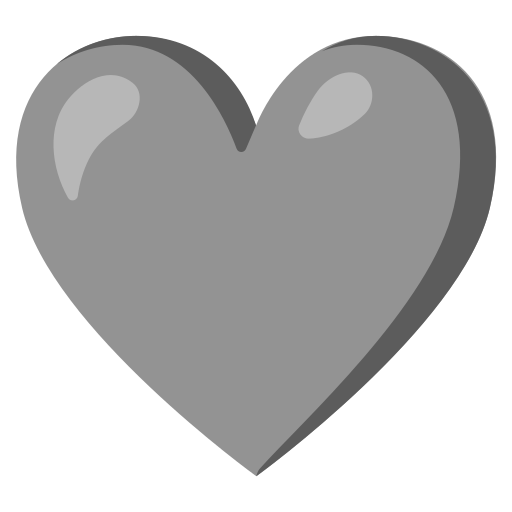
Emoji: 🩶